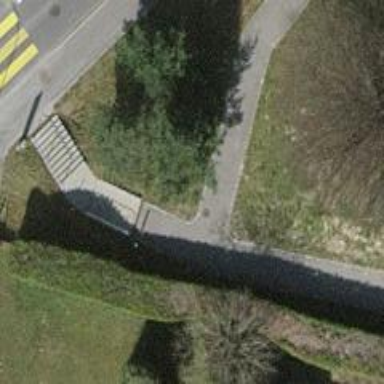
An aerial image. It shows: Concrete steps.